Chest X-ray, PA view. Patient: 52 years old, sex M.
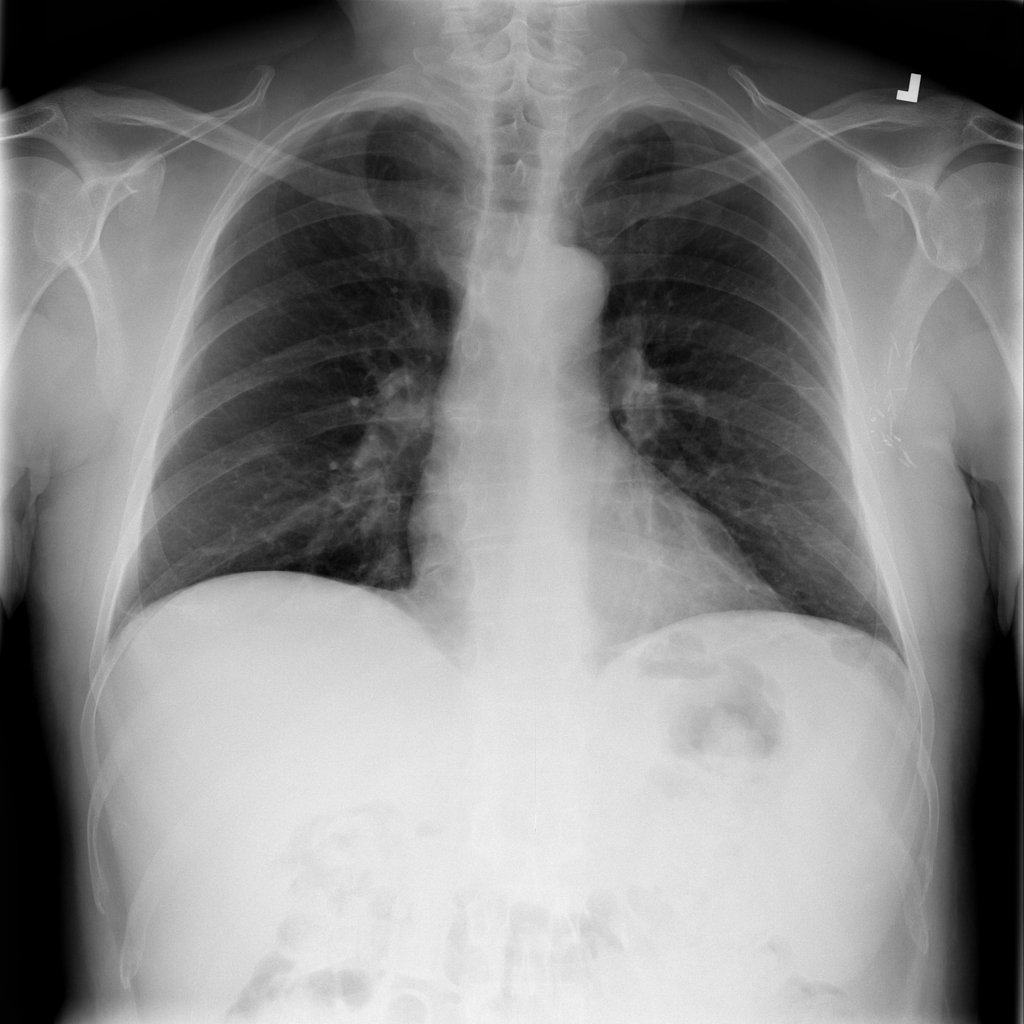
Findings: No Finding